Interaction volume radius: 10 \u00c5
Interaction volume height: 15 \u00c5
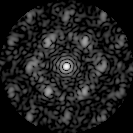
Disorder parameter: 0.6196